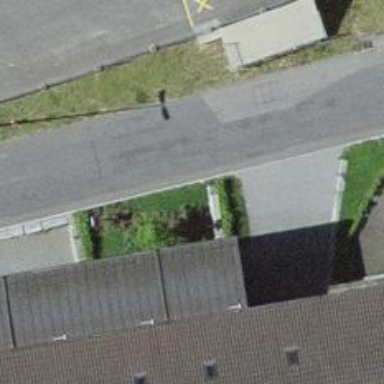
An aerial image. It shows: Residential road of type route.